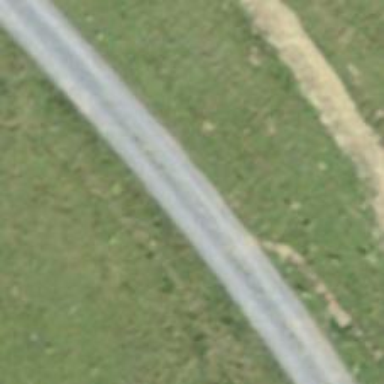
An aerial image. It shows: Gravel track with grade 2 tracktype.